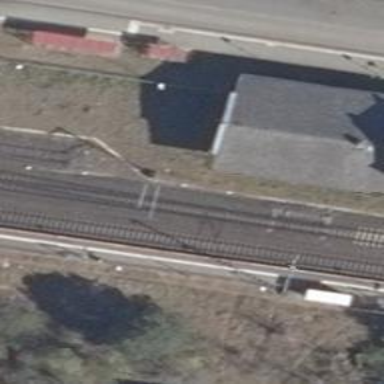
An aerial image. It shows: Stop position for public transport at railway stop.